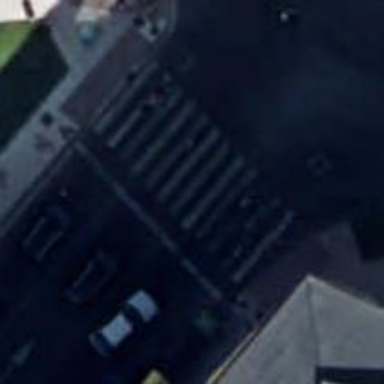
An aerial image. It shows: Road with traffic signals at the crossing.